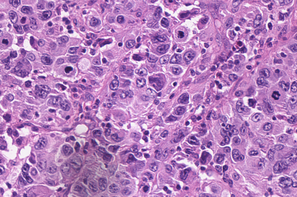
Tumor epithelial tissue: yes
Tumor-associated stroma tissue: no
Normal tissue: no